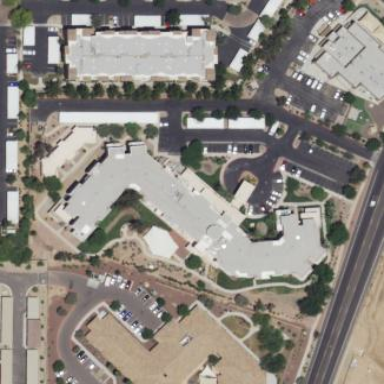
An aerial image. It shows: Social facility building.